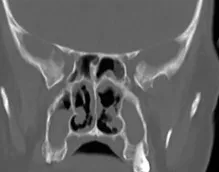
(B, C) Paranasal CT scan showing bilateral medial and sphenoid opacification, ethmoid destruction, medial septum destruction in the left maxilla, and bilateral frontal mucosal thickening.
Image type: radiology (ct)